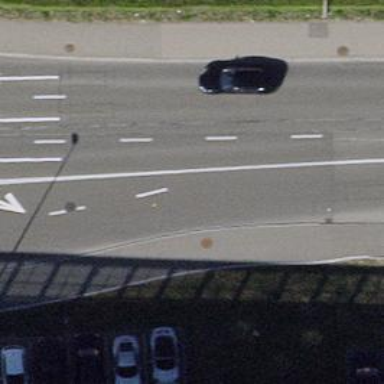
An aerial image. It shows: Primary highway with separate cycleway made of asphalt.